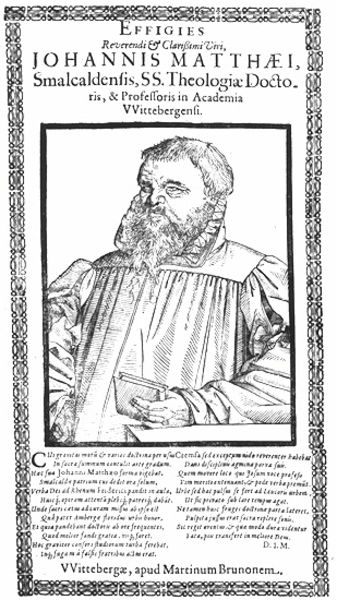
Titel: Bildnis des Johann Matthesius
Künstler: Martin Bruno
Institution: (Seriendruck)
Schlagwörter: hand, kopf, mann, weiß, frisur, grau, haar, mund, nase, ohr, schwarz, stirn, tisch, zeichnung, blick, ornament, bart, arm, augen, bibel, falten, johannes, kleidung, kragen, rahmen, vollbart, bildnis, herr, portrait, porträt, kirche, gewand, haare, halbfigur, kutte, mantel, bruststück, holzschnitt, schrift, grafik, graphik, spalten, rand, dick, robe, kirchen, buch, druck, radierung, stich, schwarzweiß, text, gravur, schielen, buchdruck, buchseite, mönch, gelehrter, heilige, porträit, kupferstich, flugblatt, akademie, ornat, rahmenr, latein, lateinisch, schirft, majuskel, theologe, johannis, cranach, wittenberg, kunpferstich, theologie, gelehrtenporträt, 1530, tartar7, matthaei, johannes matthäus  smalcaldinis, tranktat